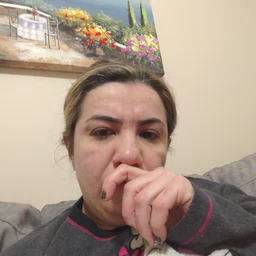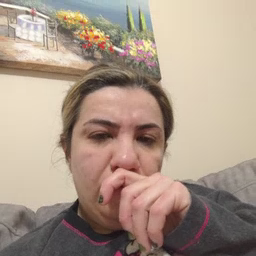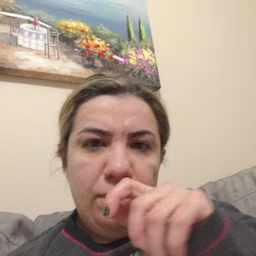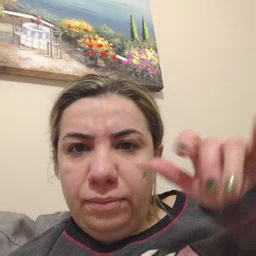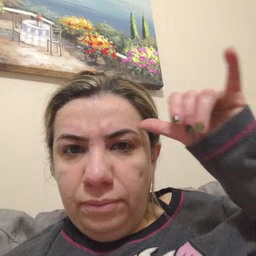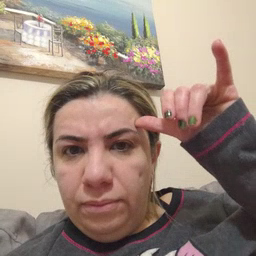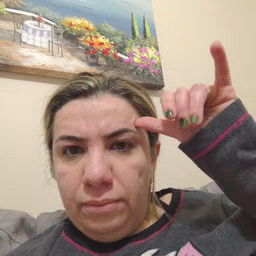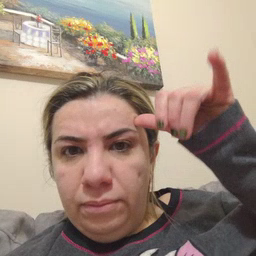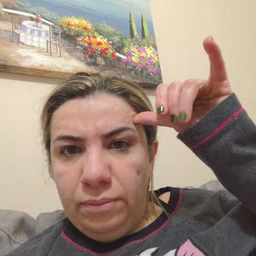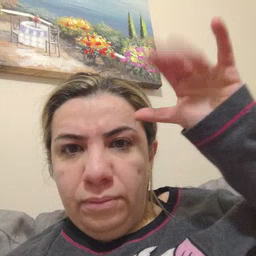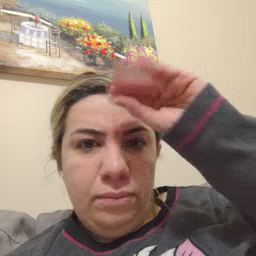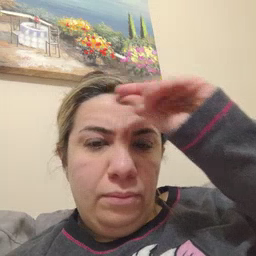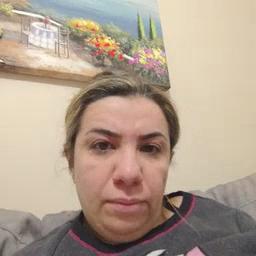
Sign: cowboy